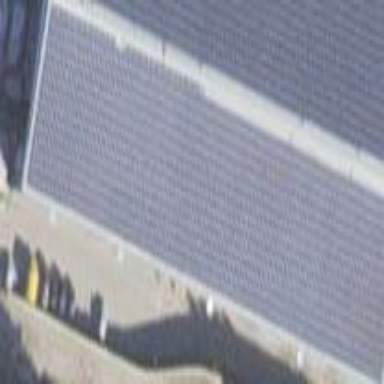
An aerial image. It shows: Solar power generator utilizing photovoltaic technology with solar photovoltaic panels.